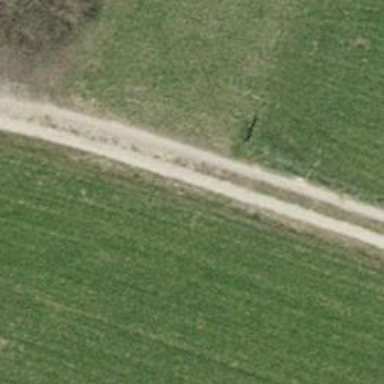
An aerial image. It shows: Pebblestone track with grade3 tracktype.